Question: i have 2 tables
1 - coupons
2 - tractions
for each coupon there might be couple of rows in tractions table
I want to have list of all coupons and count of its tractions under different condition
'''
SELECT 'coupons'.'id' ,
count( tractions_all.id ) AS 'all' ,
count( tractions_void.id ) AS void,
count( tractions_returny.id ) AS returny,
count( tractions_burned.id ) AS burned
FROM 'coupons'
LEFT JOIN 'tractions' AS 'tractions_all'
ON 'coupons'.'id' = 'tractions_all'.'coupon_parent'
LEFT JOIN 'tractions' AS 'tractions_void'
ON 'coupons'.'id' = 'tractions_void'.'coupon_parent'
AND 'tractions_void'.'expired' =1
LEFT JOIN 'tractions' 'tractions_returny'
ON 'tractions_returny'.'coupon_parent' = 'coupons'.'id'
AND 'tractions_returny'.'expired' =11
LEFT JOIN 'tractions' 'tractions_burned'
ON 'tractions_burned'.'coupon_parent' = 'coupons'.'id'
AND 'tractions_burned'.'expired' =0
AND '2014-02-12'
WHERE 'coupons'.'parent' =0
GROUP BY 'coupons'.'id'
'''
right now only one of my coupons has '2' traction on both are 'burned traction' other coupons have no tractions at all
here is the result

as you can see coupon with 'id=13' has 4 traction while it should be 2 ... what am i doing wrong ? if i remove the last join it works fine and i get 2
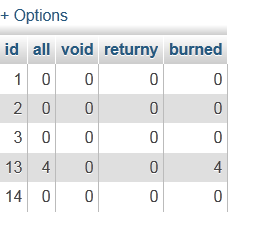
Answer: You are aggregating along multiple dimensions at one time, resulting in a cartesian product for each id.
If your data volume is not very large, the easiest way to fix this is using 'distinct':
'''
SELECT 'coupons'.'id' ,
count(distinct tractions_all.id ) AS 'all' ,
count(distinct tractions_void.id ) AS void,
count(distinct tractions_returny.id ) AS returny,
count(distinct tractions_burned.id ) AS burned
'''
If your data is large, then you will probably need to aggregate values as subqueries first and then do the joins.